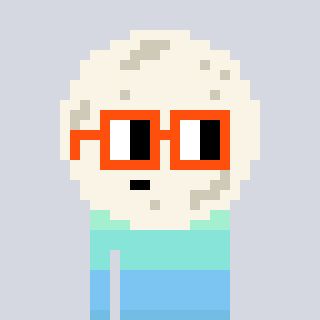
a pixel art character with square orange glasses, a moon-shaped head and a foggrey-colored body on a cool background